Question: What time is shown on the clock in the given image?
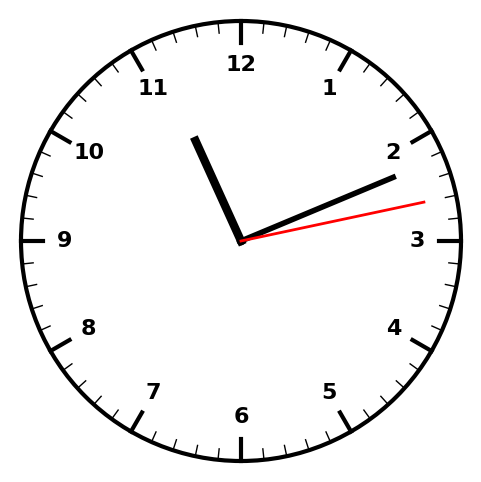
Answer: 11:11:13